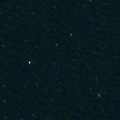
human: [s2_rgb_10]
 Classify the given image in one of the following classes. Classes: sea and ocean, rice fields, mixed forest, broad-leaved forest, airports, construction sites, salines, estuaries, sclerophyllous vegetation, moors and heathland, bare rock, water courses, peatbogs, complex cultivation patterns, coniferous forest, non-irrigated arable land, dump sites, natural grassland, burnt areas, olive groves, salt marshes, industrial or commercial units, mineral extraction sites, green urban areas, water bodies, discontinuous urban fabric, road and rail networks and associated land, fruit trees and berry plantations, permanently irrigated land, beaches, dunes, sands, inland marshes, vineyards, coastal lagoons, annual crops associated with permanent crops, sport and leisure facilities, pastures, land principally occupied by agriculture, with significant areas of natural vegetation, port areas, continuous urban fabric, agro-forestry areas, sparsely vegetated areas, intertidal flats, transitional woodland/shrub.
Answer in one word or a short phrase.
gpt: sea and ocean